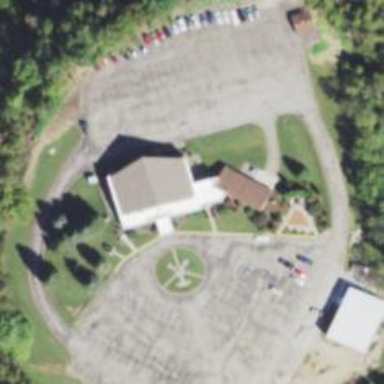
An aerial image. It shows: Place of worship.